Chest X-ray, PA view. Patient: 62 years old, sex M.
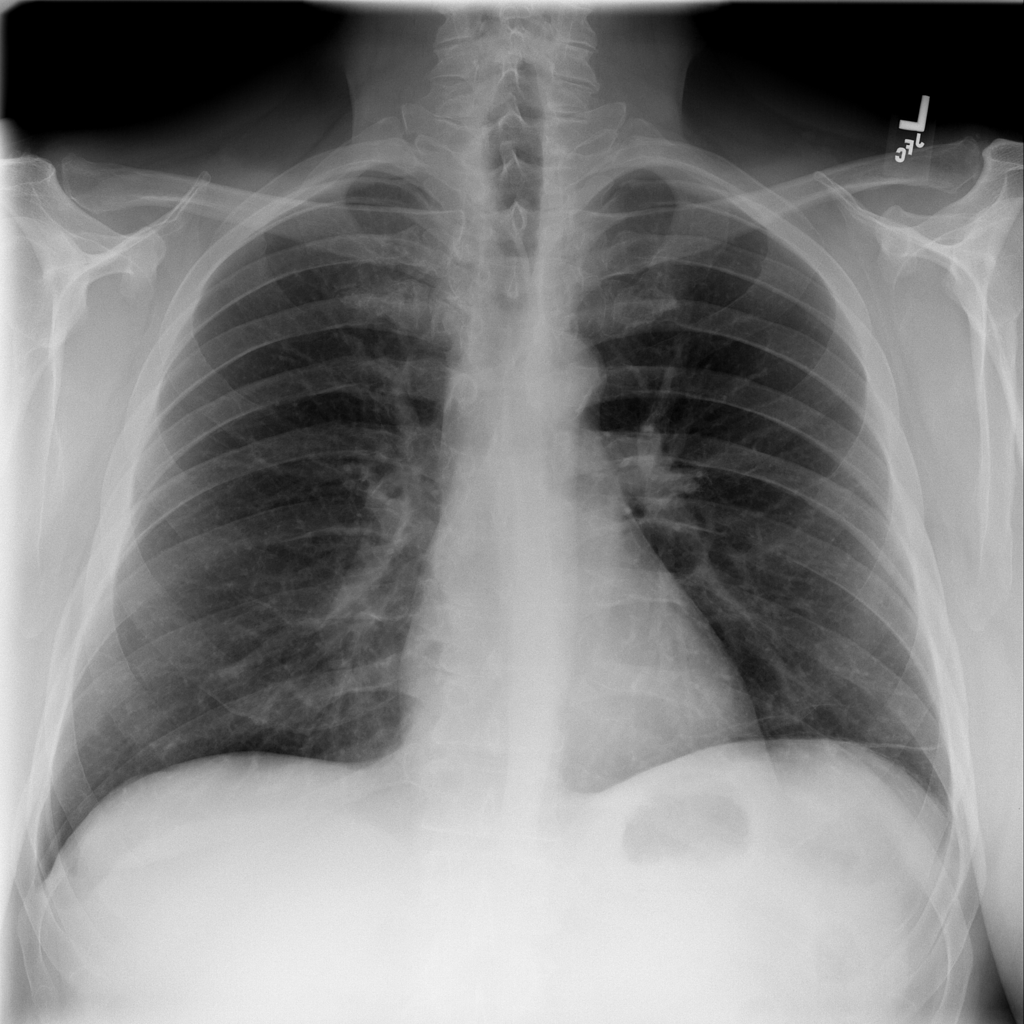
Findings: No Finding